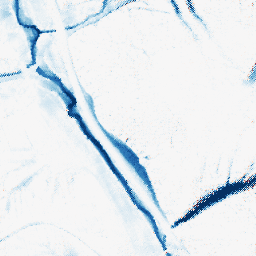
Category: morphological
Decomposition family: morphological_ellipse
Decomposition parameters: operation: closing
width: 20
height: 30
Upsampling method: regularized
Upsampling parameters: scale: 4
lambda_reg: 0.1
Upsampling scale: 4